Question: I want to add a new attribute to 'order_item'
install-0.1.0.php
'''
$installer->addAttribute('order_item', 'xxx', array('type'=>'text', 'visible' => true, 'required' => false, 'is_user_defined' => true, 'note' => 'Field comment'));
$installer->addAttribute('quote_item', 'xxx', array('type'=>'text', 'visible' => true, 'required' => false, 'is_user_defined' => true, 'note' => 'Field comment'));
'''
I see 2 new rows in 'eav_attribute'

Running this two times prints nothing:
'''
$item = Mage::getModel('sales/order_item');
$item->load(91);
$item->setXxx("test");
$item->setData("xxx", "test");
print $item->getXxx();
$item->save();
'''
How do I set and get a value in an order item for this attribute?
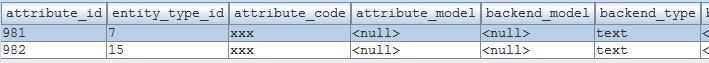
Answer: Unfortunately 'sales/order' and 'sales/order_item' does not inherit or use the eav_attribute structure in Magento. This blog post explains it pretty well: <URL>
The jist of it is that you'll need to create your installer script to create a new column in the flat table ('sales_flat_order_item') in order to save your new value. You should be able to save your xxx value as soon as there's an xxx column in the flat table. This means your installer script needs to extend 'Mage_Sales_Model_Mysql4_Setup' and not 'Mage_Eav_Model_Entity_Setup'.